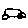
Label: car